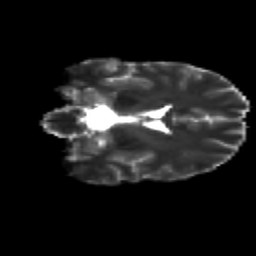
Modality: T2w
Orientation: coronal
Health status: healthy
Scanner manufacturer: siemens
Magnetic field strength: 3 T
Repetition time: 12 s
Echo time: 0.092 s